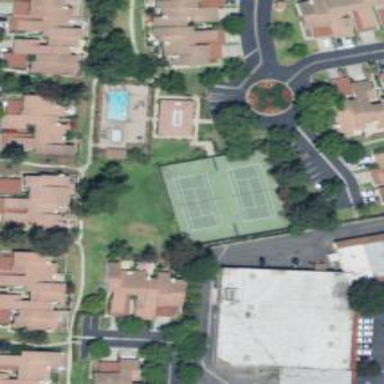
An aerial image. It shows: Tennis court on the leisure land pitch.